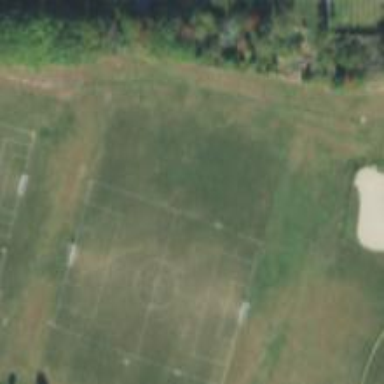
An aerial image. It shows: Soccer pitch with grass surface for leisure and sports.